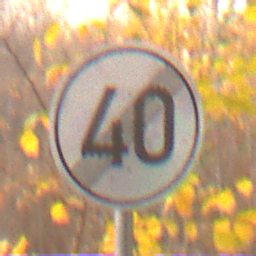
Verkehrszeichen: EndeGeschwindigkeit40
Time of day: SunriseSunset
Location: Roofed (Suburban)
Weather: Clear
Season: NotSpecified
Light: Natural